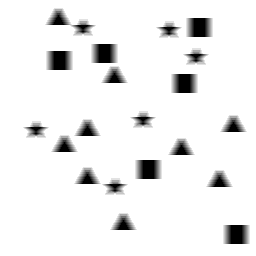
Squares: 6
Triangles: 9
Stars: 6
Total shapes: 21